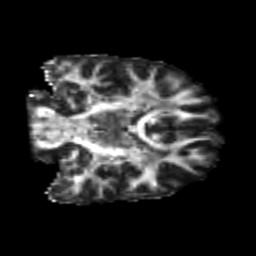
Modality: FA
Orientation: coronal
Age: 23
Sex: male
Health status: healthy
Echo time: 0.074 s